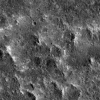
Atmospheric dust classification: not_dusty